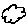
Label: cloud